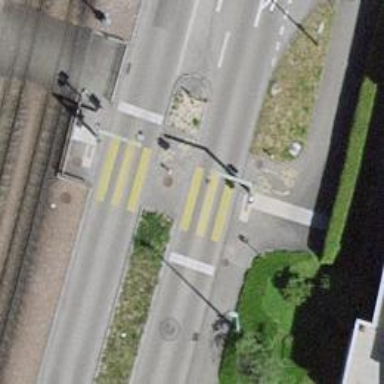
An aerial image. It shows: Crossing with traffic signals and central island.